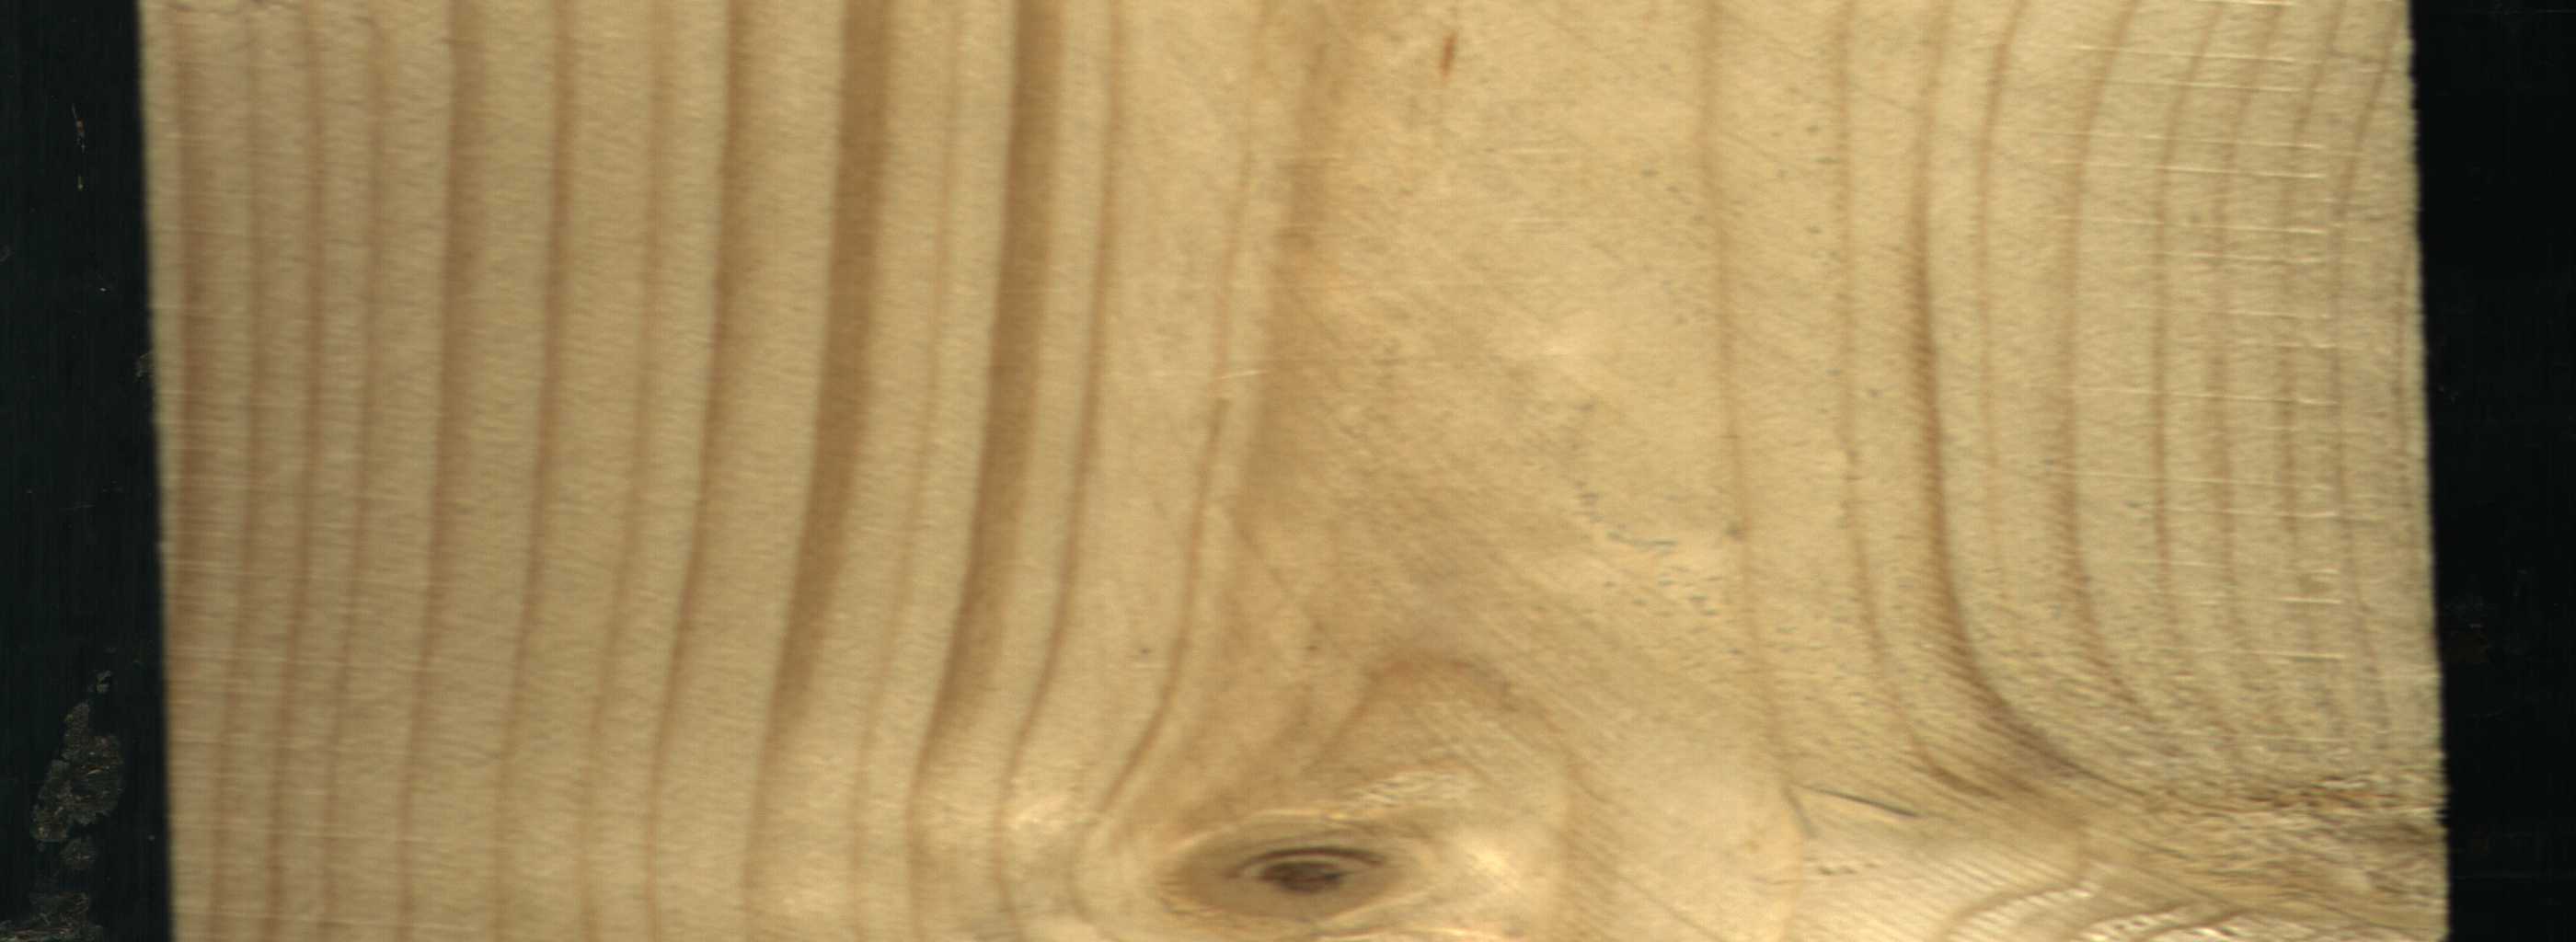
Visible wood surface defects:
Live_Knot